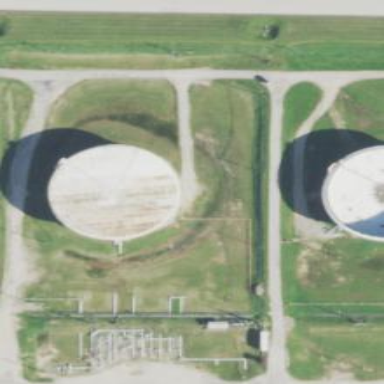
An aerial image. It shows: Storage tank building.